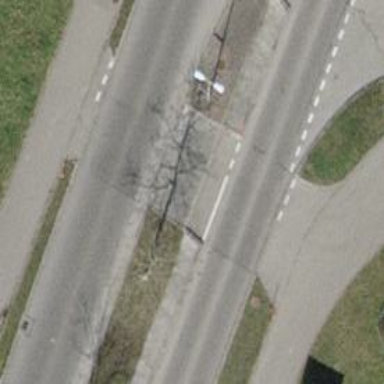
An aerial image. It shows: Cycleway.